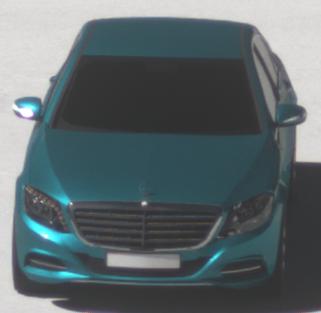
Make: Mercedes-Benz
Model: S 400 HYBRID
Detailed model: S-Class (222) Limousine
Model produced from: 2013/05
Model produced until: 2015/04
Doors: 4
Color: blue
Road condition: dry road
Daytime: midday
Contrast: high contrast